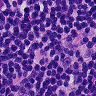
Metastatic tissue present: no